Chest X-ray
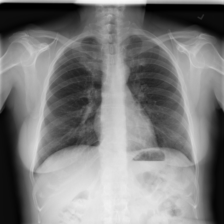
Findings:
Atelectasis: negative
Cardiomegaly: negative
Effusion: negative
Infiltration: negative
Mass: negative
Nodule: negative
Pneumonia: negative
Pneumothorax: negative
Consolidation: negative
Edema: negative
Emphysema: negative
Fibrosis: negative
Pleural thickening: negative
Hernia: negative